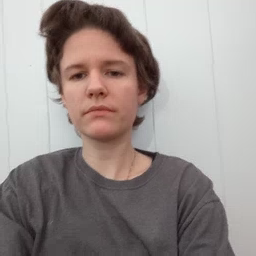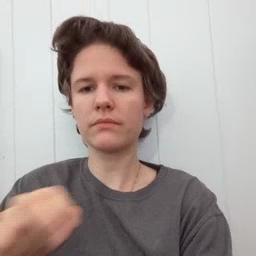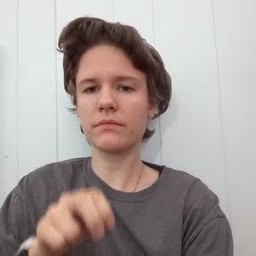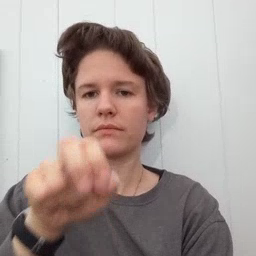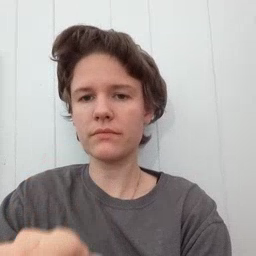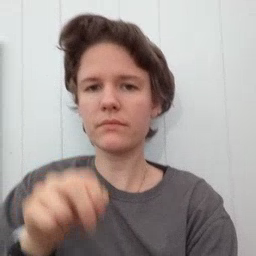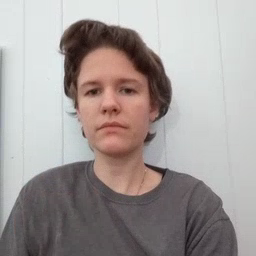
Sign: ride